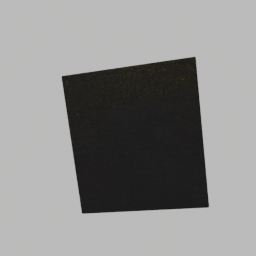
Label: decoration